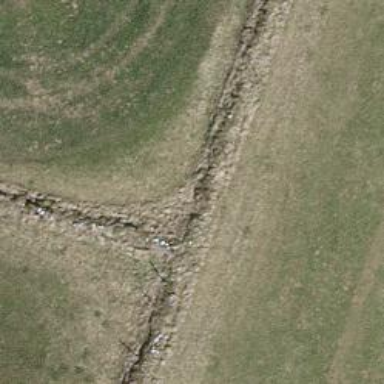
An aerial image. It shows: Wall barrier.